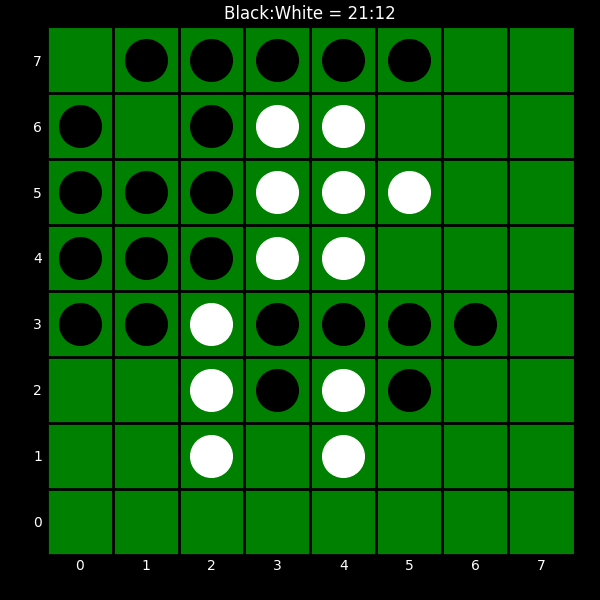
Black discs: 21
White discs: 12